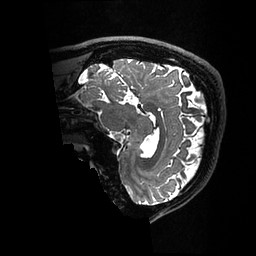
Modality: T2w
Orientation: sagittal
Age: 32
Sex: male
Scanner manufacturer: ge
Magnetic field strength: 3 T
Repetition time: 3.202 s
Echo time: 0.06636 s